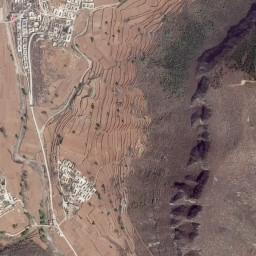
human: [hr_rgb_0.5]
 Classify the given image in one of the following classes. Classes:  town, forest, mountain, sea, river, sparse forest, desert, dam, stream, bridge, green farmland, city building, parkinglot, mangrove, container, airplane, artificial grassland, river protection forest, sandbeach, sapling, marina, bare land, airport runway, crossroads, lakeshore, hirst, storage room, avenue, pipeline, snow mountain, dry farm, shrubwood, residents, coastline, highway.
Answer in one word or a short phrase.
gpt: mountain